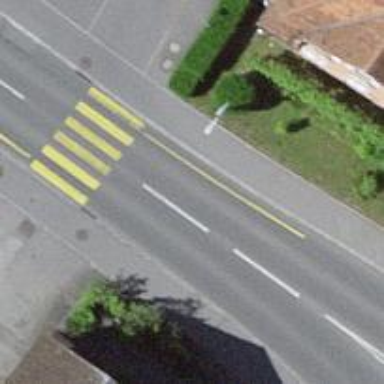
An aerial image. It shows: Marked crossing with zebra stripes on the road.